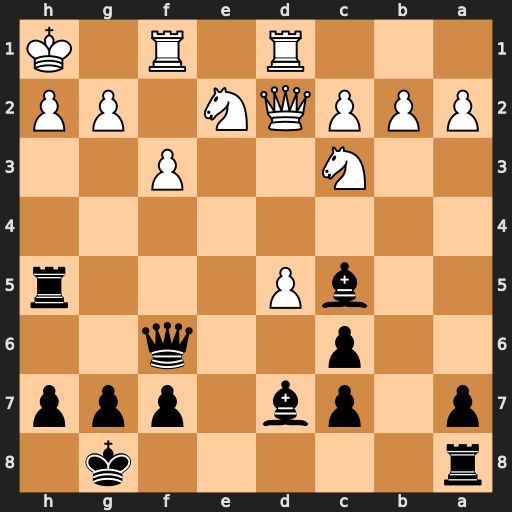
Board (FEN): r5k1/p1pb1ppp/2p2q2/2bP3r/8/2N2P2/PPPQN1PP/3R1R1K
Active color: b
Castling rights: -
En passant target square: -
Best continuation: Rxh2+ Kxh2 Qh4#